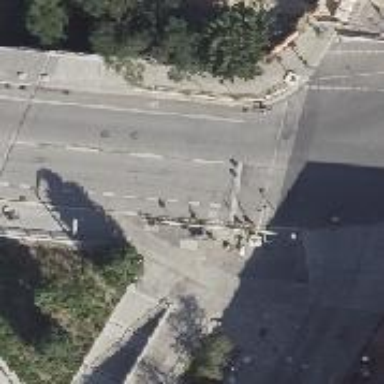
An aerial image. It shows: Road with traffic signals.